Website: lowes
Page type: payment
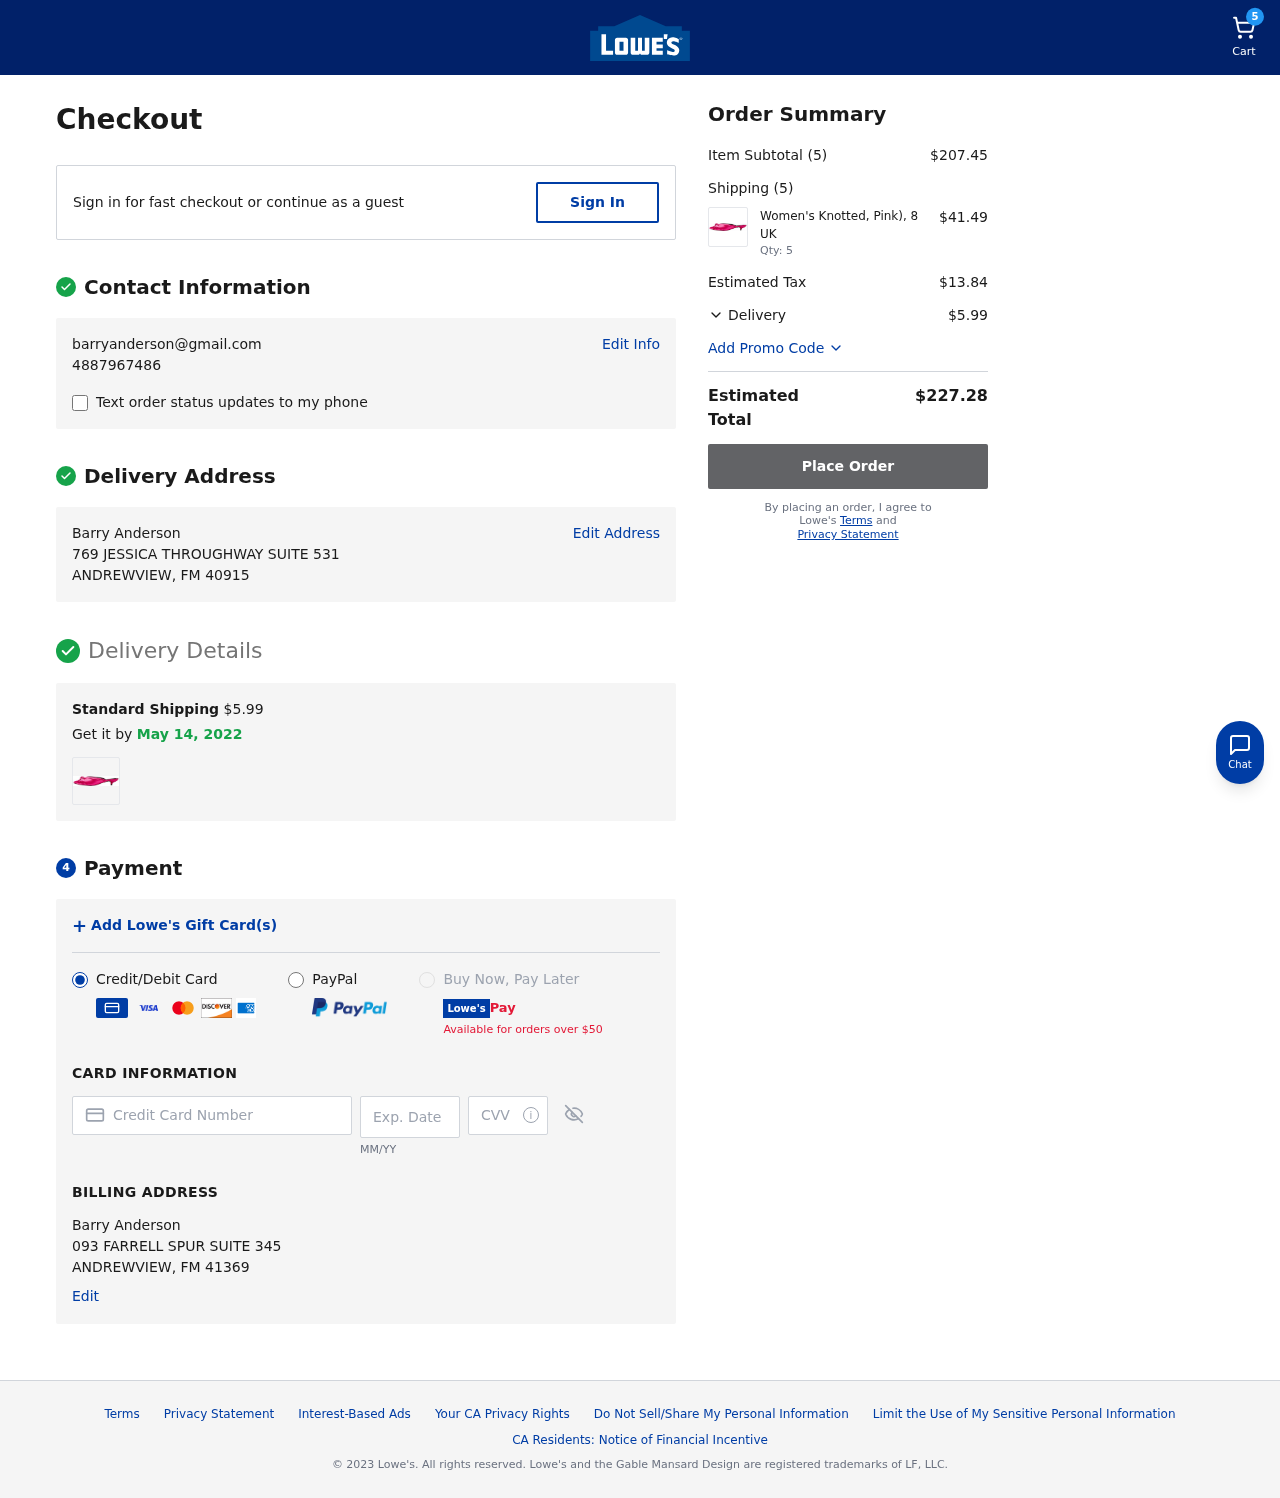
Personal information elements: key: PII_CARD_CVV
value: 5309
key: PII_CARD_EXPIRY
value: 04/29
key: PII_CARD_NUMBER
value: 3474 7605 9325 401
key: PII_CITY_STATE_ZIP2
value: ANDREWVIEW, FM 41369
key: PII_EMAIL
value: barryanderson@gmail.com
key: PII_FULLNAME
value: Barry Anderson
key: PII_FULLNAME2
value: Barry Anderson
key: PII_PHONE
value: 4887967486
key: PII_STREET
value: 769 JESSICA THROUGHWAY SUITE 531
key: PII_STREET2
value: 093 FARRELL SPUR SUITE 345
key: PII_CITY_STATE_ZIP
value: ANDREWVIEW, FM 40915
Product elements: key: PRODUCT1_NAME
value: Women's Knotted, Pink), 8 UK
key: PRODUCT1_PRICE
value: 41.49
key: PRODUCT1_QUANTITY
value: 5
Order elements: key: ORDER_NUM_ITEMS
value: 5
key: ORDER_SHIPPING_COST
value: $5.99
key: ORDER_DELIVERY_DATE
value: May 14, 2022
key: ORDER_SUBTOTAL
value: $207.45
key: ORDER_NUM_ITEMS2
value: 5
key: ORDER_TAX
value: $13.84
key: ORDER_SHIPPING_COST2
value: $5.99
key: ORDER_TOTAL
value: $227.28